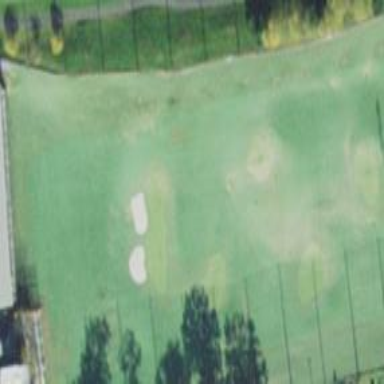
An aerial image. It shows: Grassy area designated for driving range golf.